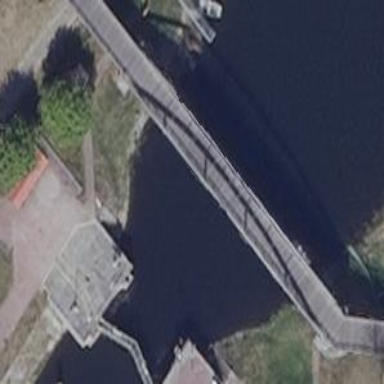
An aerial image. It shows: There is bridge in the image.